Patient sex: M
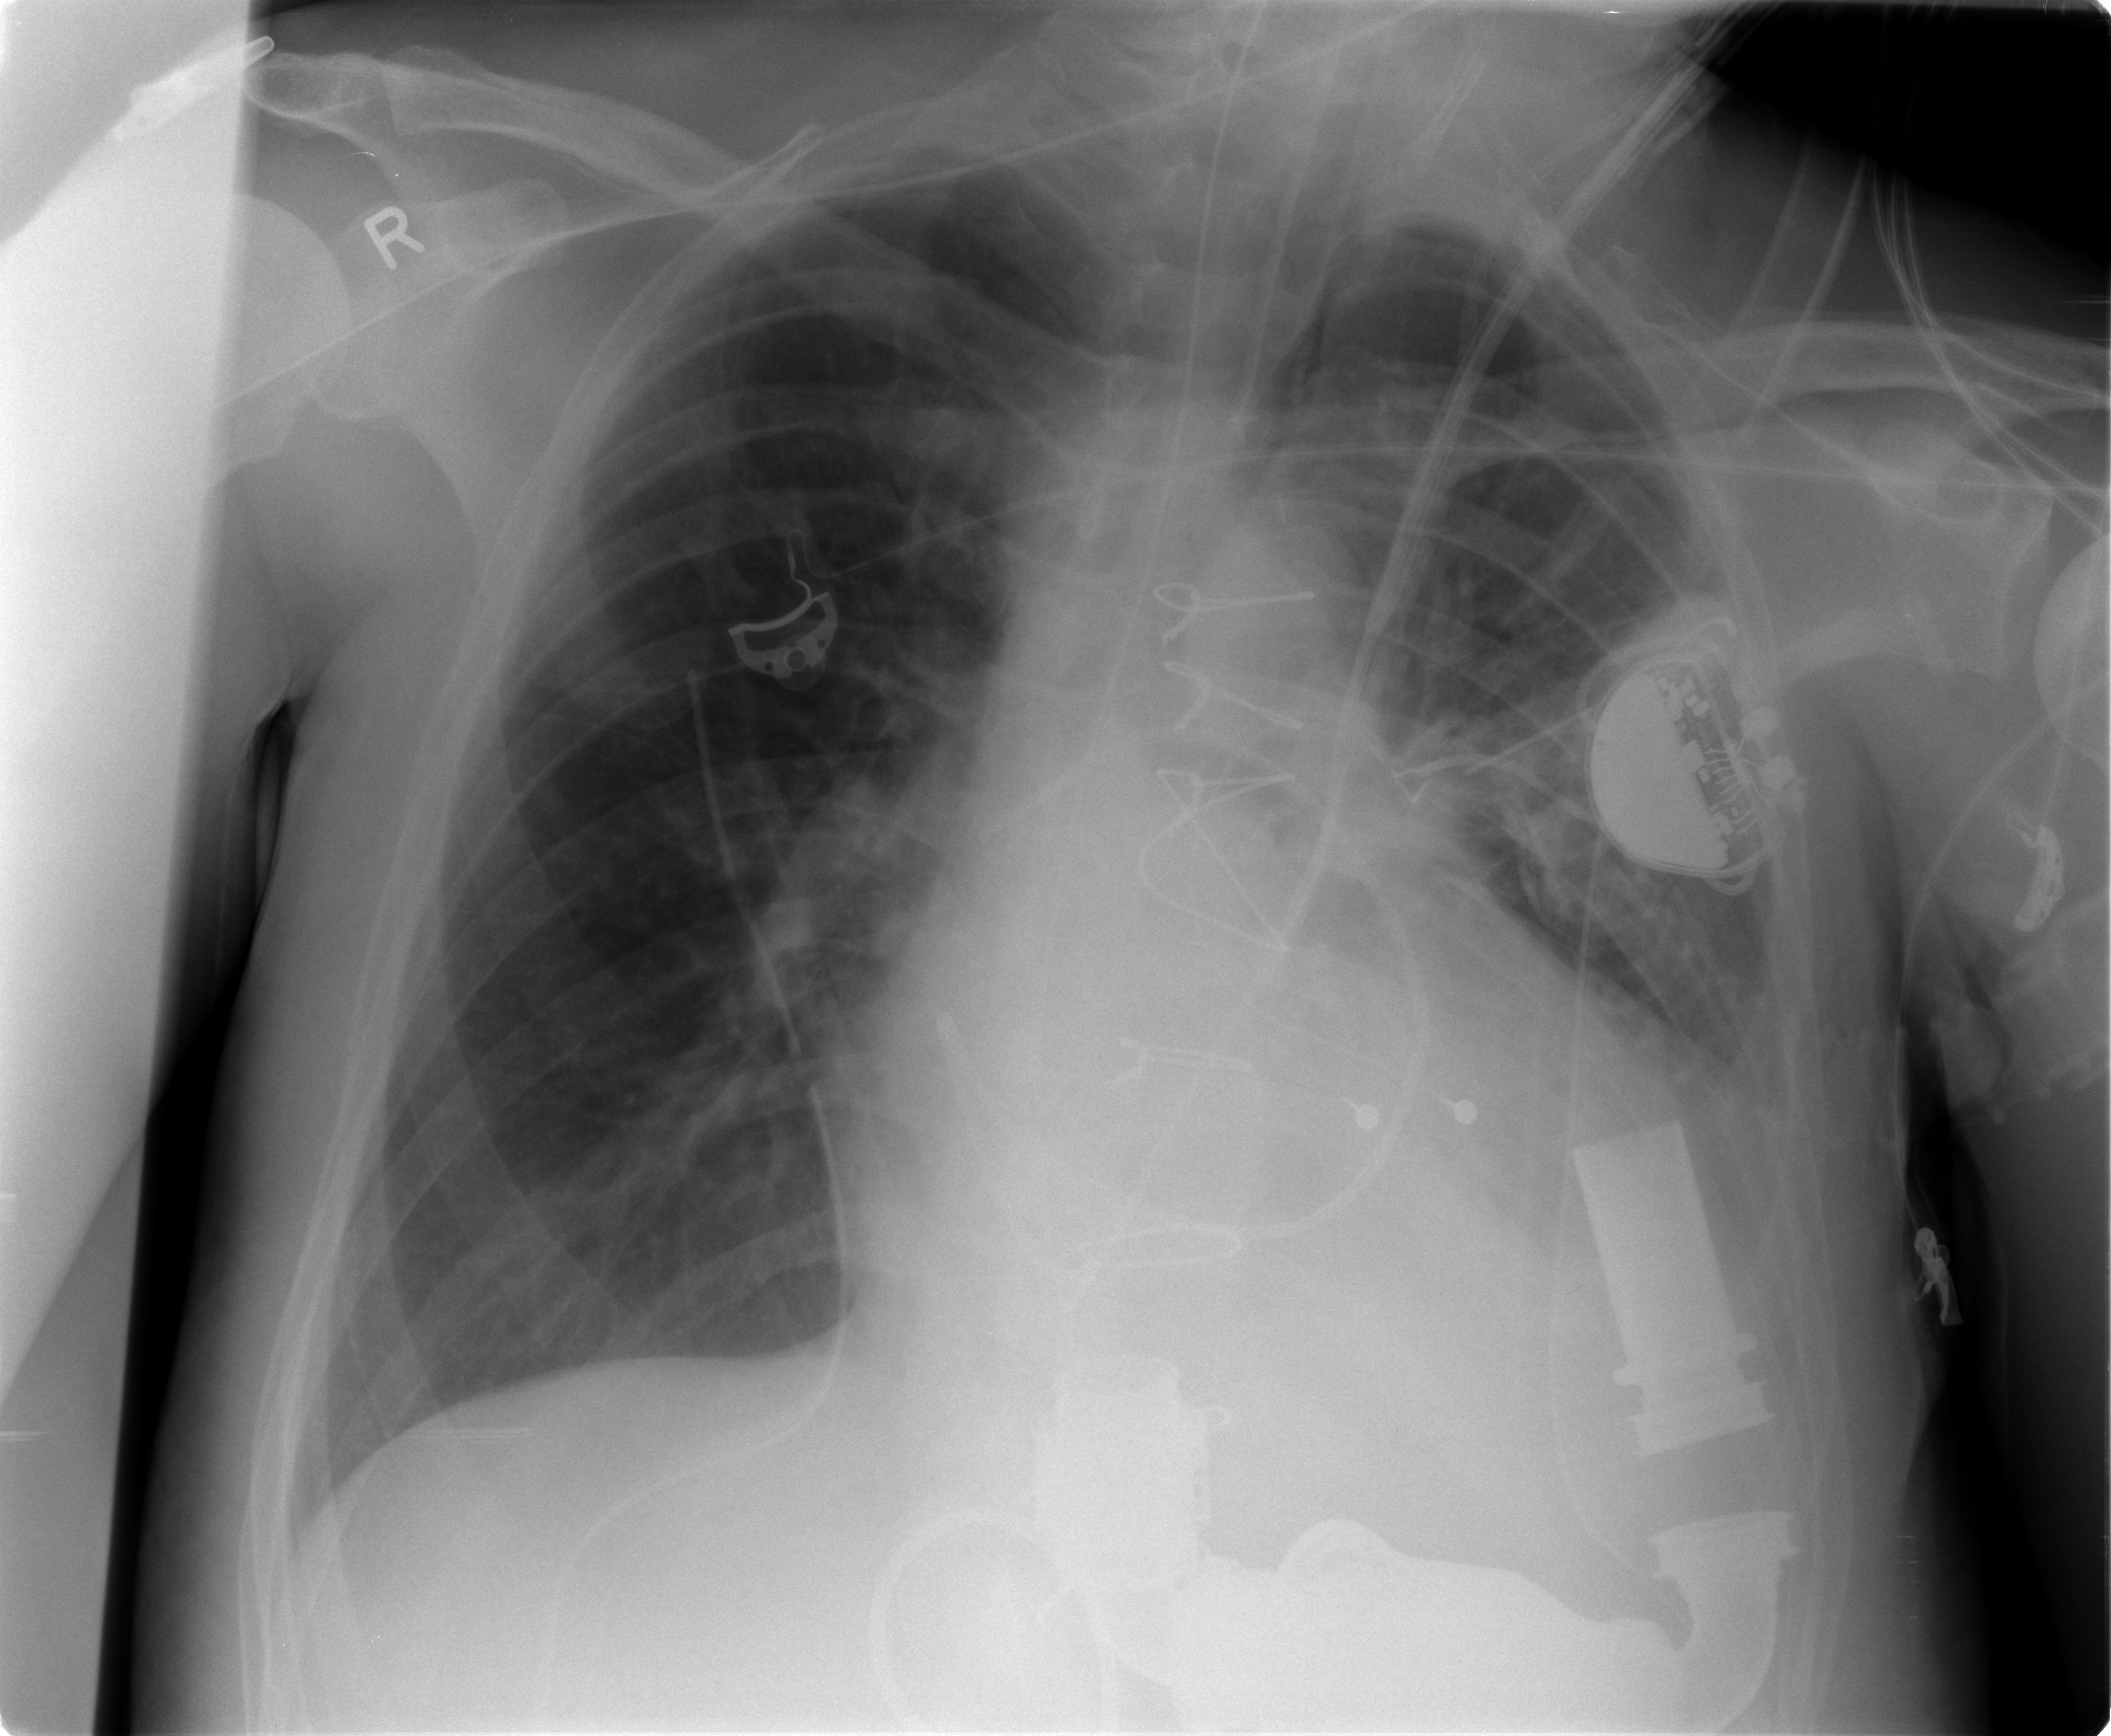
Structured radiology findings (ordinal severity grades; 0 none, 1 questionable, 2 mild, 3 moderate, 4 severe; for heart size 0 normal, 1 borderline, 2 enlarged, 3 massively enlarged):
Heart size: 2
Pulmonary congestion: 2
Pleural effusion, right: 0
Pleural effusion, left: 2
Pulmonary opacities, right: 0
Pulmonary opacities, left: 0
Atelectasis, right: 0
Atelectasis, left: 2